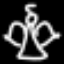
Label: angel